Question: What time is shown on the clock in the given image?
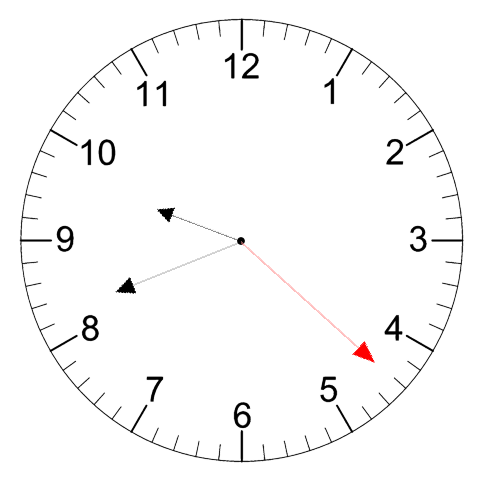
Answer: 09:41:22